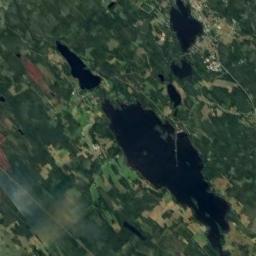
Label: lake